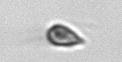
Label: Cryptophyta